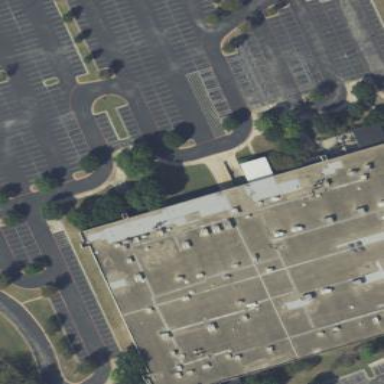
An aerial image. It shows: Office building.